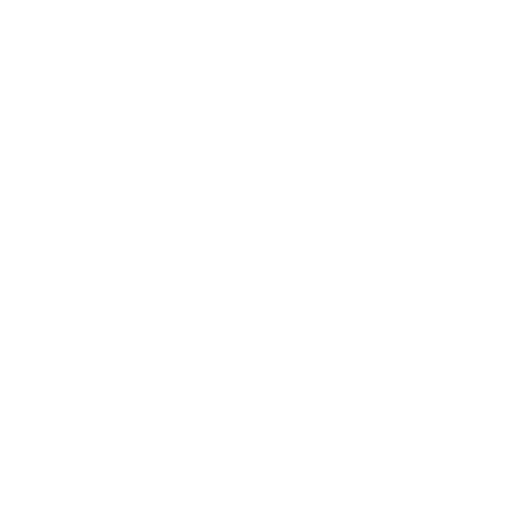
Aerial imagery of bar in Alaska named Moke Rock containing only unknown